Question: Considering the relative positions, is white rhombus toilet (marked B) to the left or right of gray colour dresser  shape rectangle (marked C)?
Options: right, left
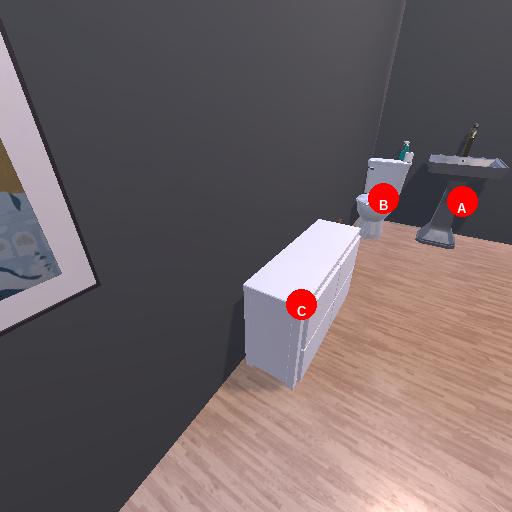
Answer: right